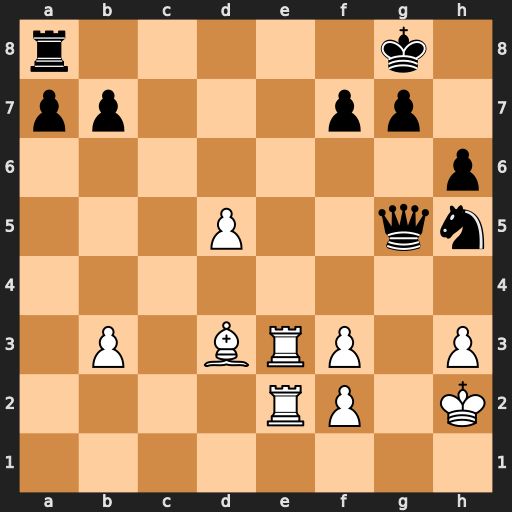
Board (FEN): r5k1/pp3pp1/7p/3P2qn/8/1P1BRP1P/4RP1K/8
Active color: w
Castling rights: -
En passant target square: -
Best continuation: Re8+ Rxe8 Rxe8#